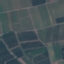
Land use / land cover class: PermanentCrop